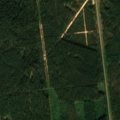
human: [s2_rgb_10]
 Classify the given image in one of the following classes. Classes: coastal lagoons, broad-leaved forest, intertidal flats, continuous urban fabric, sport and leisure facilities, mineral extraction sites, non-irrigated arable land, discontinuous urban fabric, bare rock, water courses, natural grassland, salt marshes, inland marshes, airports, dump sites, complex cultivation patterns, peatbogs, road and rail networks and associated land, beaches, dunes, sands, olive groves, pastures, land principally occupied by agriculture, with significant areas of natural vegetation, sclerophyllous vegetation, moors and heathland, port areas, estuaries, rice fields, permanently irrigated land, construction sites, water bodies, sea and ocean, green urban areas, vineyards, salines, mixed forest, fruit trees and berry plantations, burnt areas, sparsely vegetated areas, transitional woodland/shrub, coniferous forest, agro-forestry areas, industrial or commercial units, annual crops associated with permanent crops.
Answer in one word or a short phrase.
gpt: broad-leaved forest, coniferous forest, mixed forest, transitional woodland/shrub